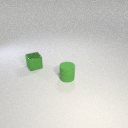
small green metal cube behind small green rubber cylinder